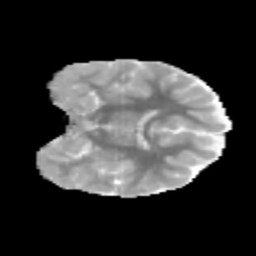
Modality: MD
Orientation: coronal
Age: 9
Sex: male
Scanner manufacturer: siemens
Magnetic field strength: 3 T
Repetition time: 3.8 s
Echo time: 0.07 s